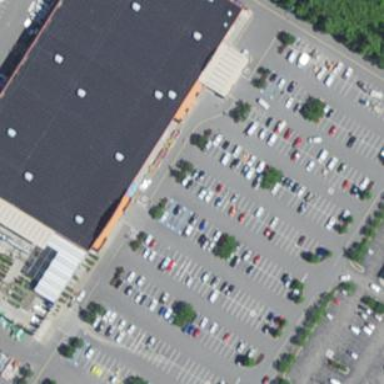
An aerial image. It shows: Retail building.